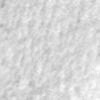
Label: no_change